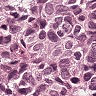
Metastatic tissue present: yes